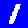
Digit: 1